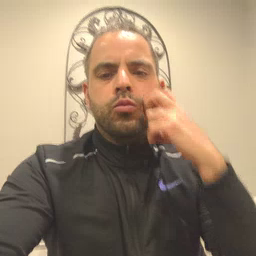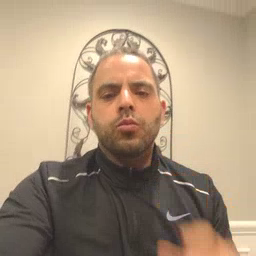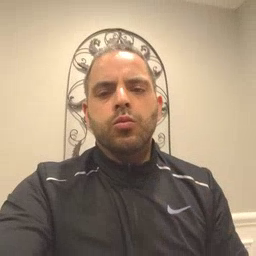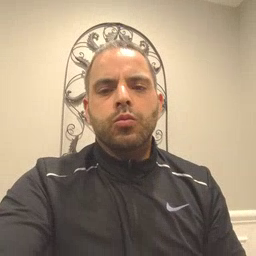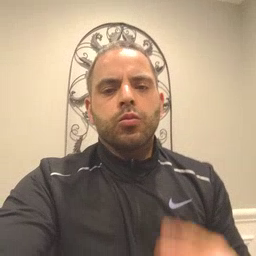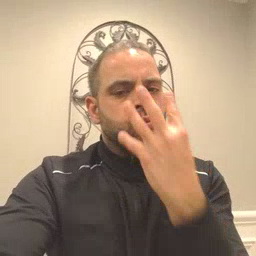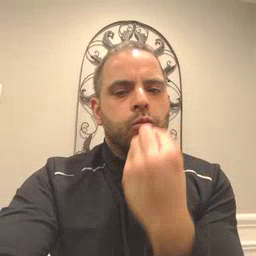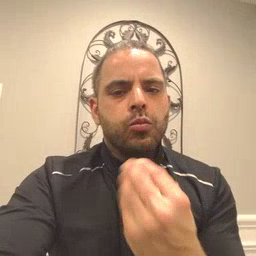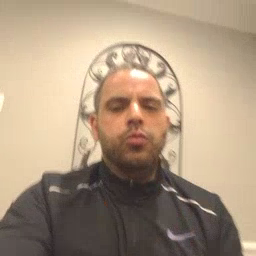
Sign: wolf